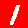
Digit: 1